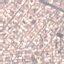
Land use / land cover: Residential